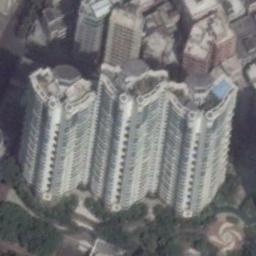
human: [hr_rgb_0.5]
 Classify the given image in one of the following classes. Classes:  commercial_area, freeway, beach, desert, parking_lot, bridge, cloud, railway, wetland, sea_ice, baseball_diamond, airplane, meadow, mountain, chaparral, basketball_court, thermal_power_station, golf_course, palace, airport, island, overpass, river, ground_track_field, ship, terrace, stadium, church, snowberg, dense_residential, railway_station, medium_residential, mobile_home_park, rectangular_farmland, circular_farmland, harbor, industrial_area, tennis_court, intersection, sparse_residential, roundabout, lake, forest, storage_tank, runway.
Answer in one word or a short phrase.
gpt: commercial_area